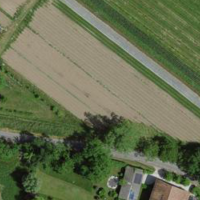
EUNIS habitat code: 52
Species observed at this site:
Juglans regia
Lepidium draba
Corvus frugilegus
Accipiter nisus
Bombycilla garrulus